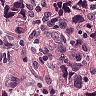
Metastatic tissue present: yes